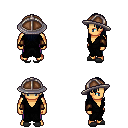
a pixel art fantasy rpg character, male body template, human, tanned skin, gray robe, magenta pants, raven long hairstyle, chain helm, leather bracers, gray slippers, four views (front, back, left, right), 2x2 character sprite sheet, small pixel art, hard edges, no anti-aliasing